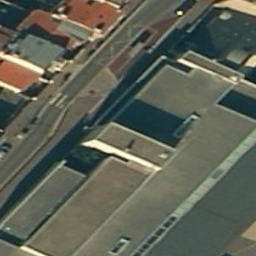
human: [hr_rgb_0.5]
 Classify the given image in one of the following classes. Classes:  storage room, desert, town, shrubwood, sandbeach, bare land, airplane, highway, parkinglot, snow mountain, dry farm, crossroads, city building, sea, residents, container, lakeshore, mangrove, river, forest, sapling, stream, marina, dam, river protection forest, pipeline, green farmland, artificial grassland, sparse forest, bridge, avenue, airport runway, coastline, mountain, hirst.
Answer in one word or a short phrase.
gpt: city building